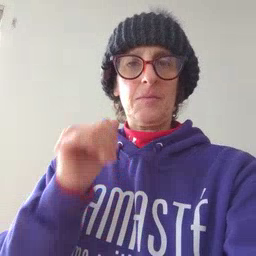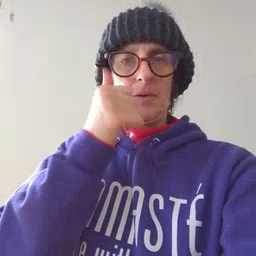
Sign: tomorrow